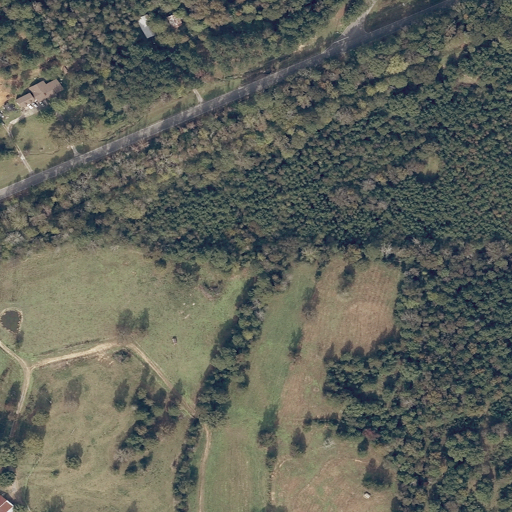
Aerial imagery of valley in Alabama named Van Zandt Hollow containing deciduous forest, pasture, evergreen forest, mixed forest, open development, grassland, shrub, and low intensity development